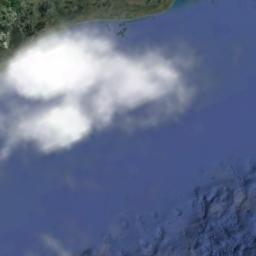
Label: cloud